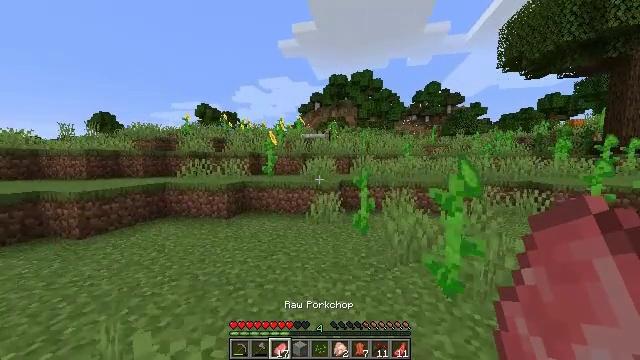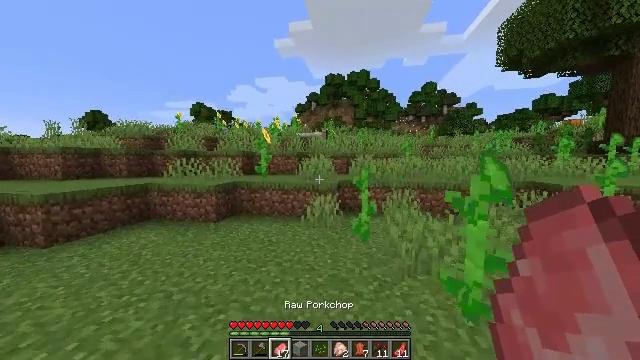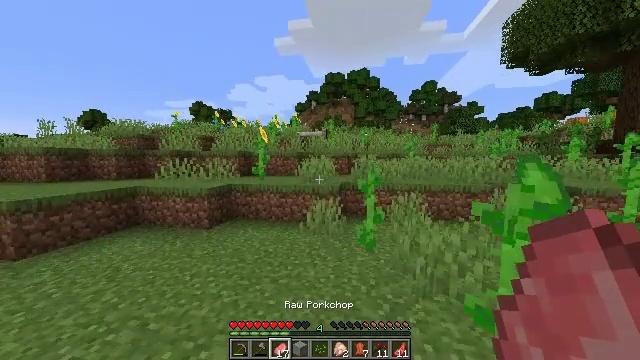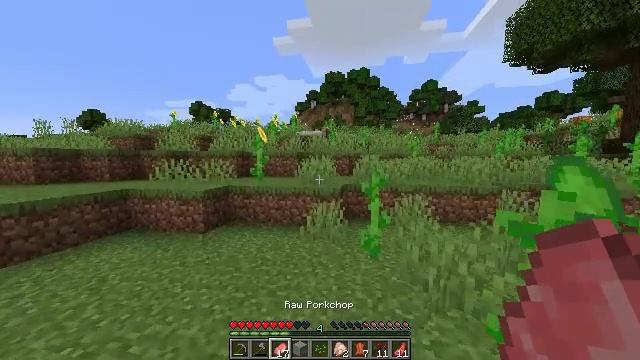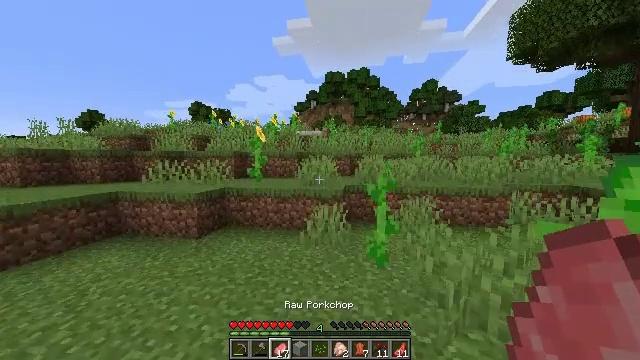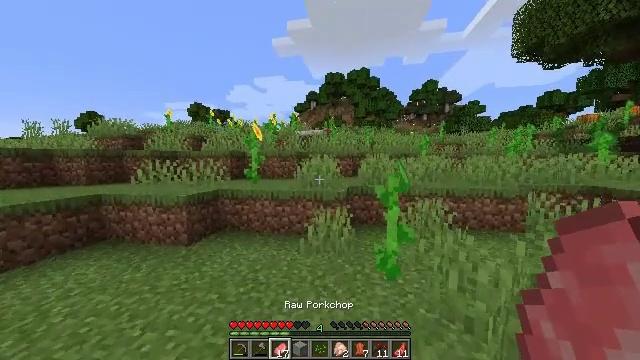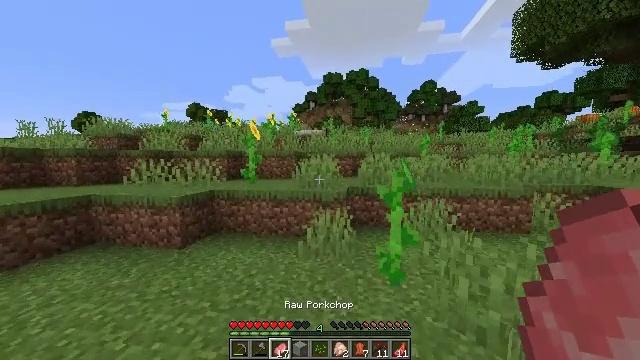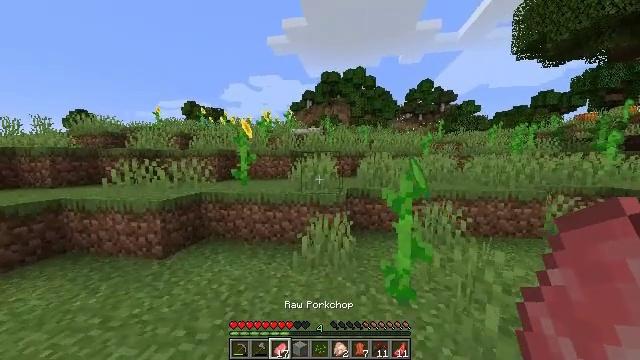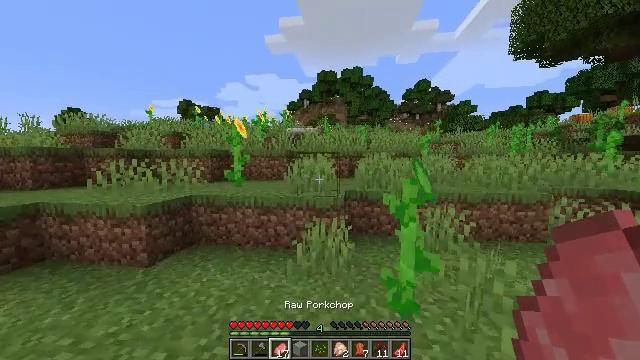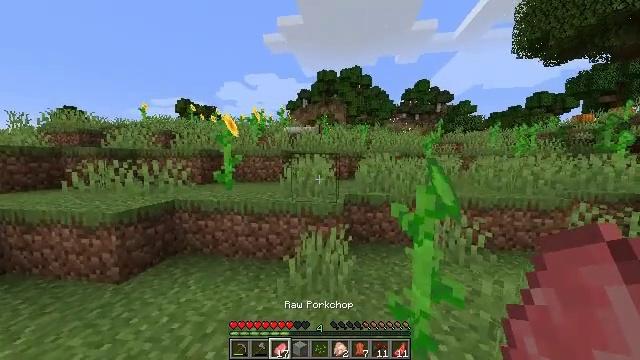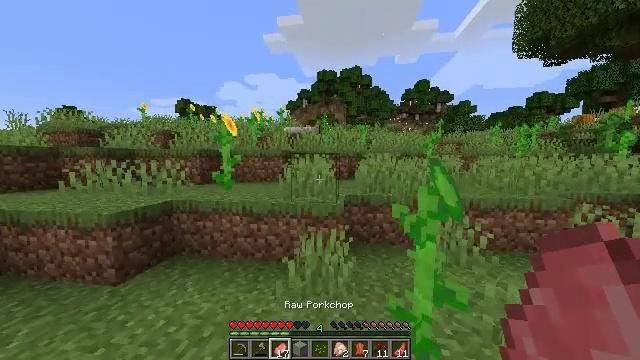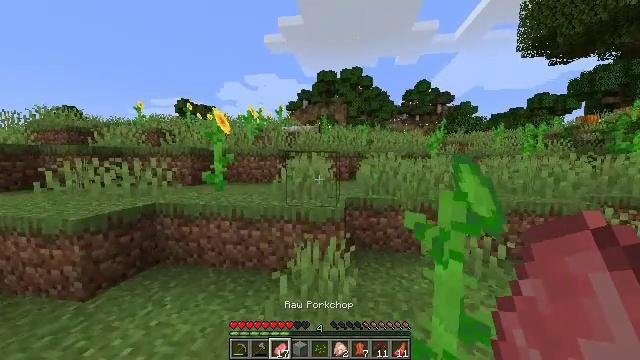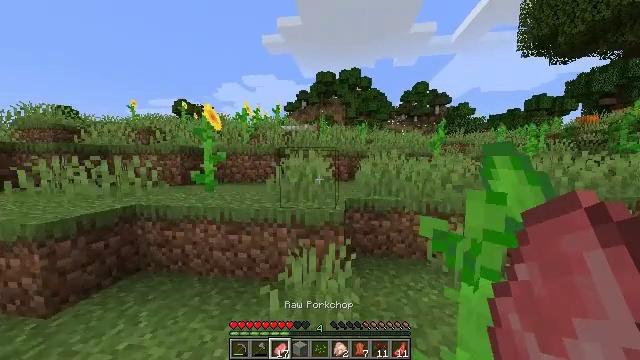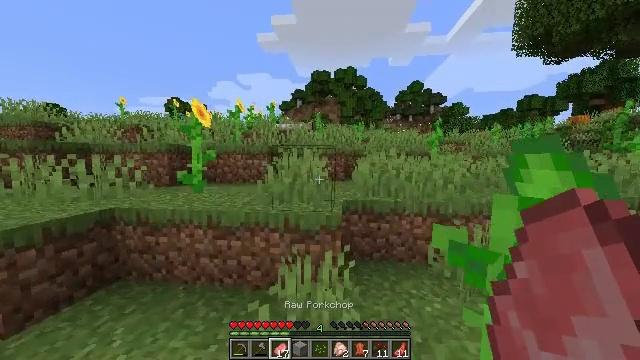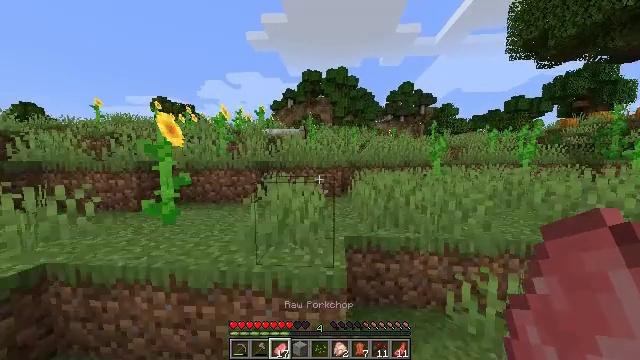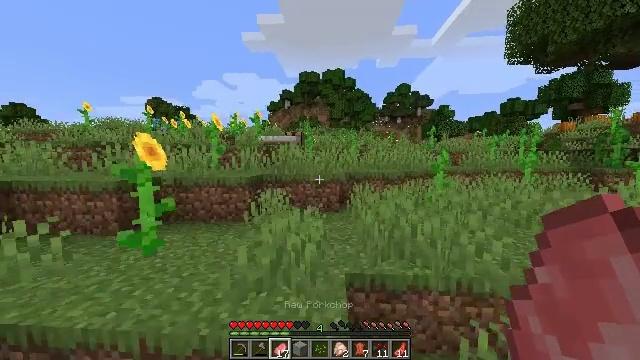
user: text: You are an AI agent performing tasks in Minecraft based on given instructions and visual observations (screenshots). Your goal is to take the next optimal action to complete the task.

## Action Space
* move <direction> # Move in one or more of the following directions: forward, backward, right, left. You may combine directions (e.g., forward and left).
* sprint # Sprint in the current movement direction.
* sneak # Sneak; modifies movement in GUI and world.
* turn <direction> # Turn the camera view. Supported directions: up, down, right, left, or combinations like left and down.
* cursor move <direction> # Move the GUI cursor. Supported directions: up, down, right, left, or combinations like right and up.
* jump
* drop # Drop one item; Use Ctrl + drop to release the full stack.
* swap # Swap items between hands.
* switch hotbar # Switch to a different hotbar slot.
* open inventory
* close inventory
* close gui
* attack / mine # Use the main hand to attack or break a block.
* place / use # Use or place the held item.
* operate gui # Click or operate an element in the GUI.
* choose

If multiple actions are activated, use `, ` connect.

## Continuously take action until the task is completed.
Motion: motion action
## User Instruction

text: craft item air
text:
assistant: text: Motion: move forward, sprint
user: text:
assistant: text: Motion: move forward, sprint
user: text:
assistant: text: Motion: move forward, sprint
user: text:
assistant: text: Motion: move forward, sprint
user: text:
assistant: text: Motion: move forward, sprint
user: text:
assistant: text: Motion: move forward, sprint
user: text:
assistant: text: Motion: move forward, sprint
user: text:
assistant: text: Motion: move forward, sprint
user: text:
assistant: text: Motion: move forward, sprint
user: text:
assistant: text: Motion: move forward, sprint
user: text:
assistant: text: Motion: move forward, sprint
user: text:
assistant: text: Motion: move forward, sprint
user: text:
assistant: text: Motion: move forward, sprint, turn right
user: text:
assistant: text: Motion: move forward, sprint, turn right, jump
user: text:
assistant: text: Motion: move forward, sprint, jump
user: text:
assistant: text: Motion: move forward, sprint, turn right, jump
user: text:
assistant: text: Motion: move forward, sprint, turn right, jump
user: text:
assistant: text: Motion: move forward, sprint, turn right, jump
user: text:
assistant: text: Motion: move forward, sprint, jump
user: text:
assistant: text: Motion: move forward, sprint, jump
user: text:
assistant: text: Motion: move forward, sprint, jump
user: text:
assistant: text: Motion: move forward, sprint
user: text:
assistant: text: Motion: move forward, sprint
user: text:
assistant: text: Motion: move forward, sprint
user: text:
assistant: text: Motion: move forward, sprint
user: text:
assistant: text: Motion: move forward, sprint, jump
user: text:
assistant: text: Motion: move forward, sprint, jump
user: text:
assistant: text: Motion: move forward, sprint, jump
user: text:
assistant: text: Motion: move forward, sprint, jump
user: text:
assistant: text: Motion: move forward, sprint, jump